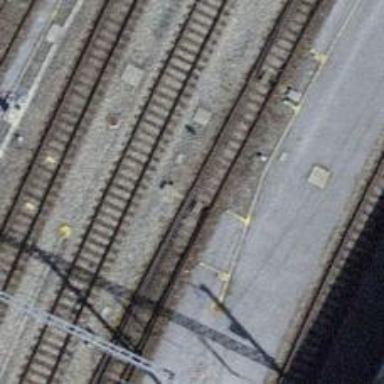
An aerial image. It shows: Railway switch.